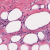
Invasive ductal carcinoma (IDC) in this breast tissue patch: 0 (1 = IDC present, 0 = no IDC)